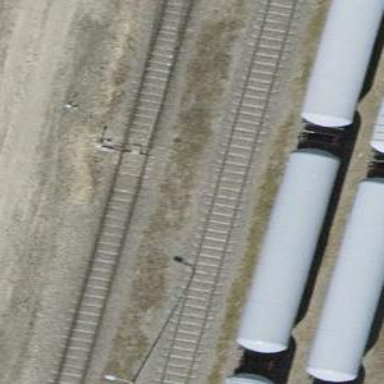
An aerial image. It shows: Siding railway track with one rail.